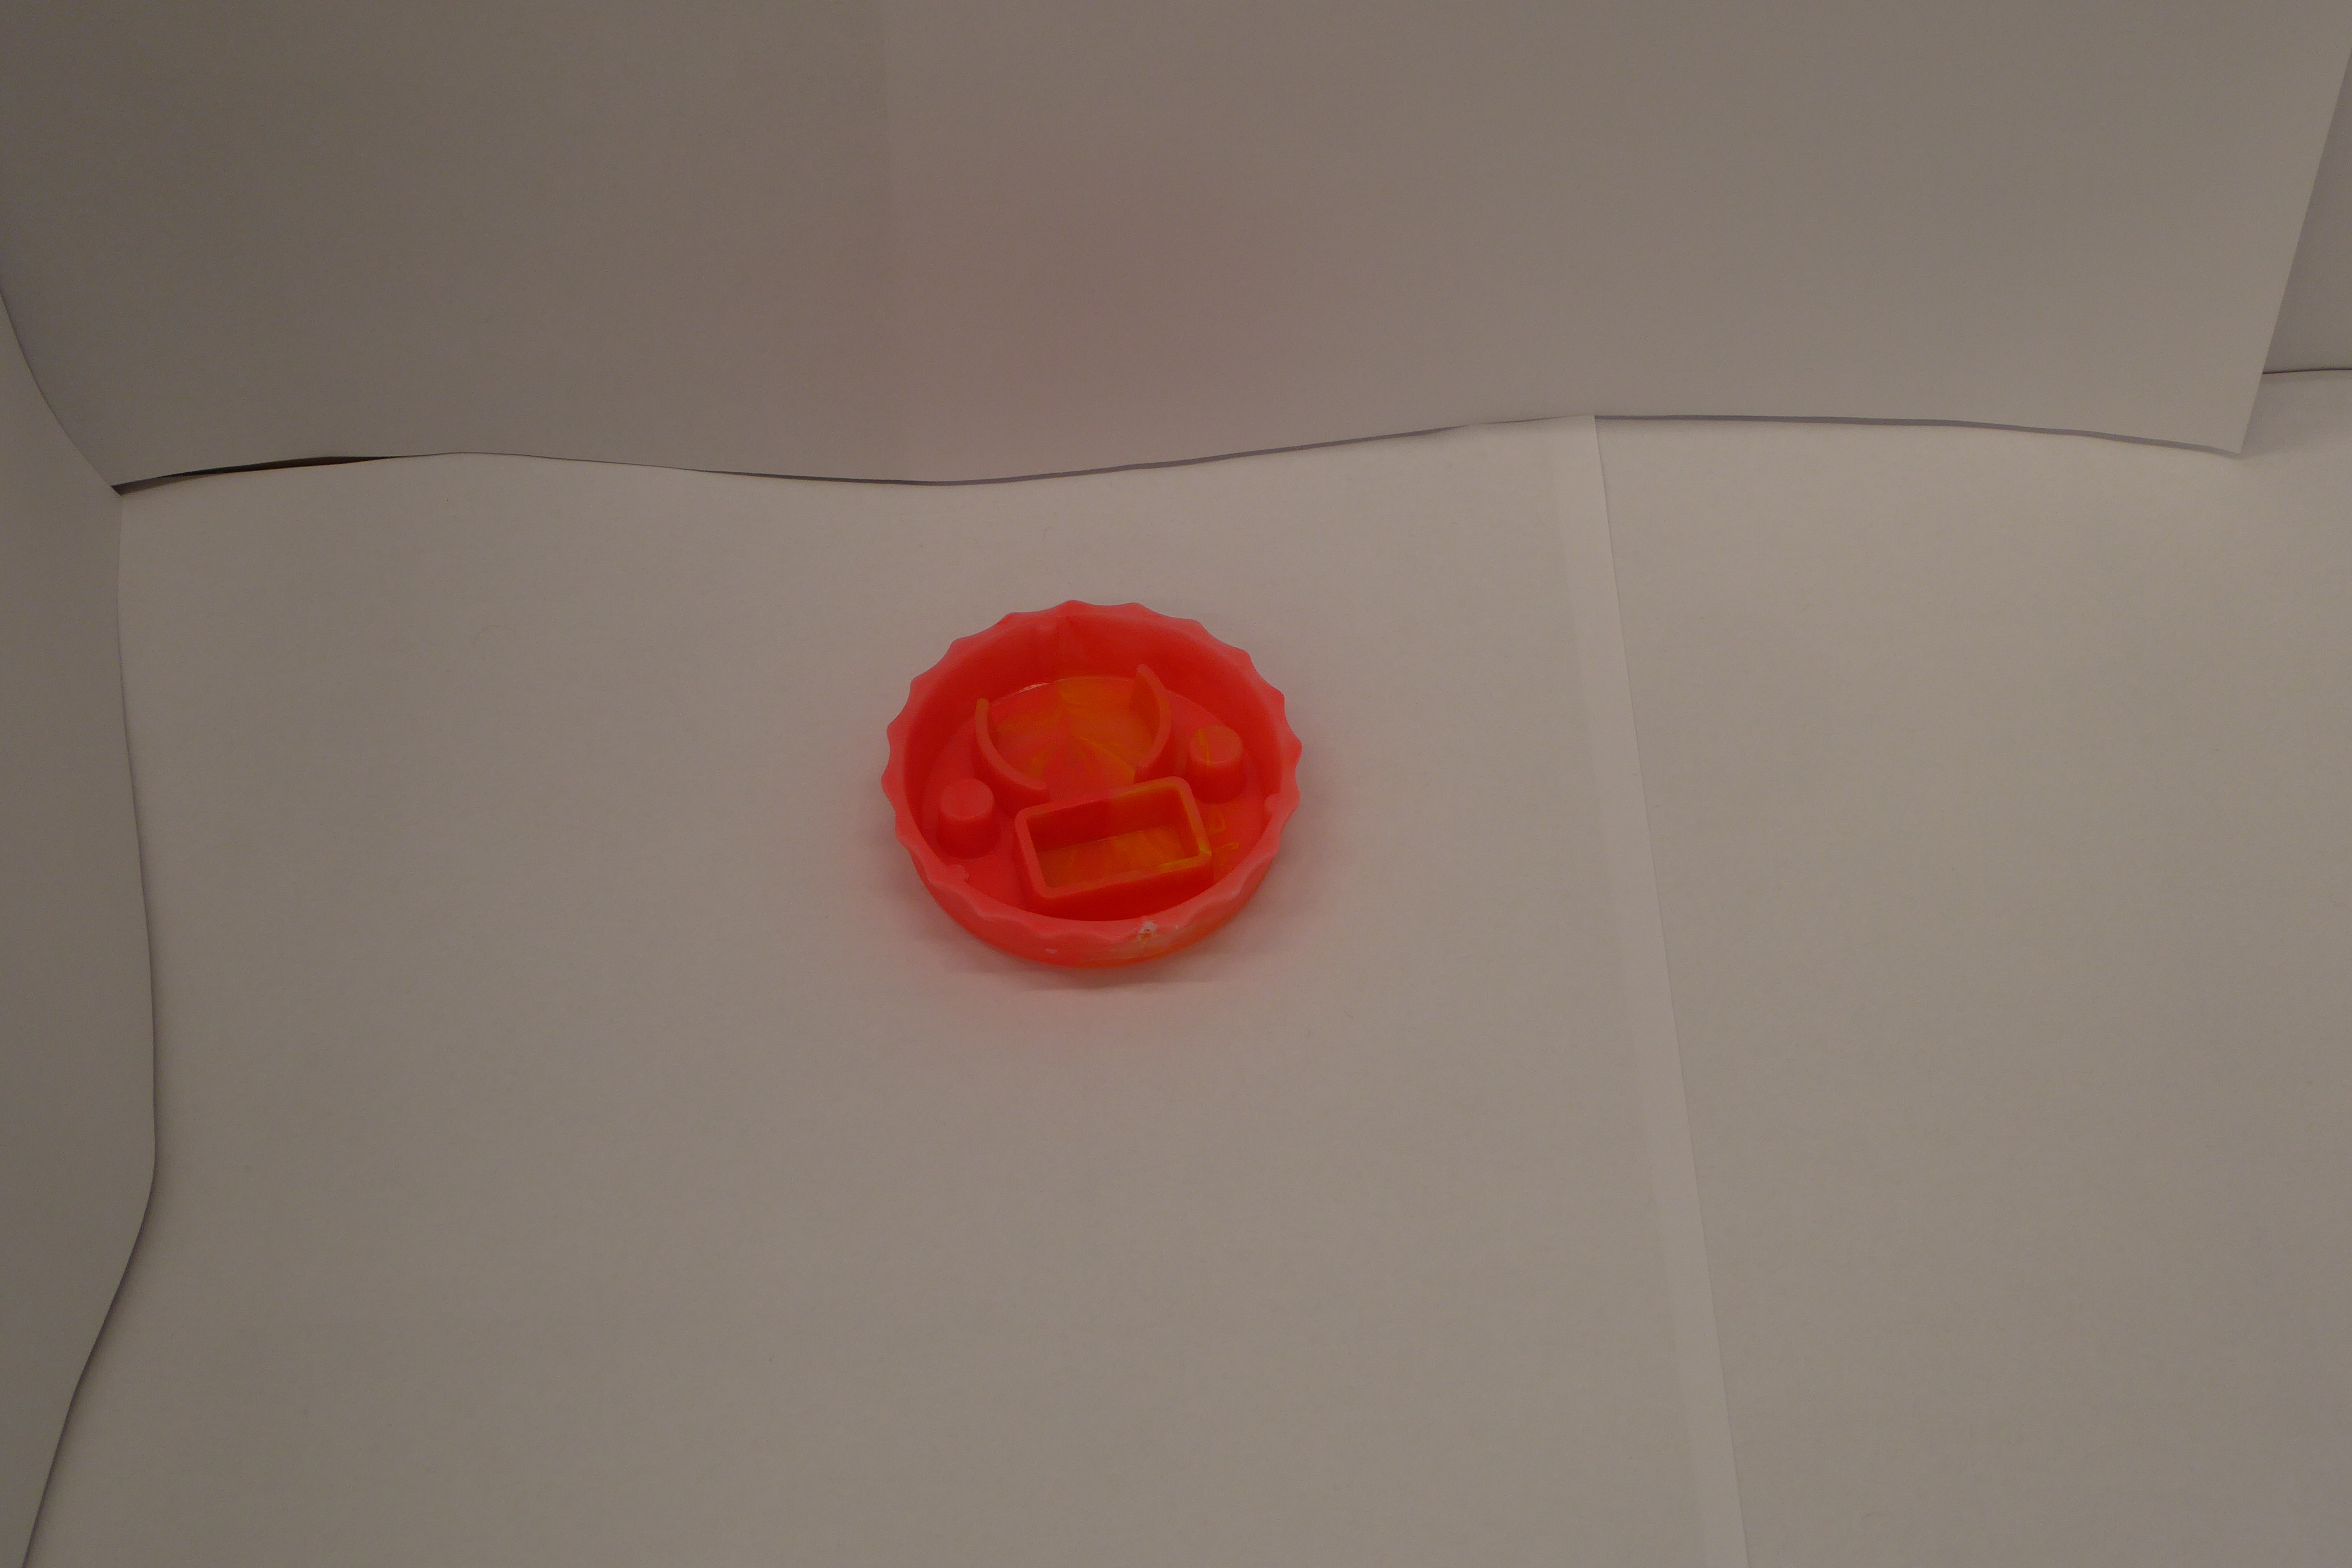
Label: Bottle Opener - Cover